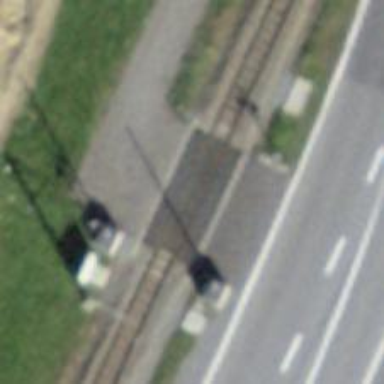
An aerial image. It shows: Railway crossing with full barrier.